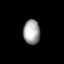
Tissue: lung
Cell type: T cells
Senescence score: 0.5893
Nuclear area (px): 398
Mean DAPI intensity: 164.626